Question: This is how request is supposed to look(at the top) :
And this is my code in Java :
'''
import java.io.BufferedReader;
import java.io.InputStreamReader;
import java.net.HttpURLConnection;
import java.net.URL;
public class Main {
public static void main(String[] args) throws Exception{
URL url = new URL("http://ishin-global.aktsk.com");
HttpURLConnection conn = (HttpURLConnection) url.openConnection();
conn.setDoOutput(true);
conn.setRequestMethod("GET");
conn.setRequestProperty("/ping ", " HTTP/1.1");
conn.setRequestProperty("Host"," ishin-global.aktsk.com");
conn.setRequestProperty("Accept"," */*");
conn.setRequestProperty("X-Platform"," android");
conn.setRequestProperty("X-ClientVersion"," 3.1.2");
conn.setRequestProperty("X-Language"," en");
conn.connect();
String line;
BufferedReader reader = new BufferedReader(new InputStreamReader(conn.getInputStream()));
while ((line = reader.readLine()) != null) {
System.out.println(line);
}
reader.close();
}
'''
The issue is that i don't get response from the server,but i get these errors:
'''
Exception in thread "main" java.io.FileNotFoundException: http://ishin-global.aktsk.com
at sun.net.www.protocol.http.HttpURLConnection.getInputStream0(HttpURLConnection.java:1836)
at sun.net.www.protocol.http.HttpURLConnection.getInputStream(HttpURLConnection.java:1441)
at Main.main(Main.java:24)
'''
I haven't been able to figure it out,so i asked here.Thanks in advance
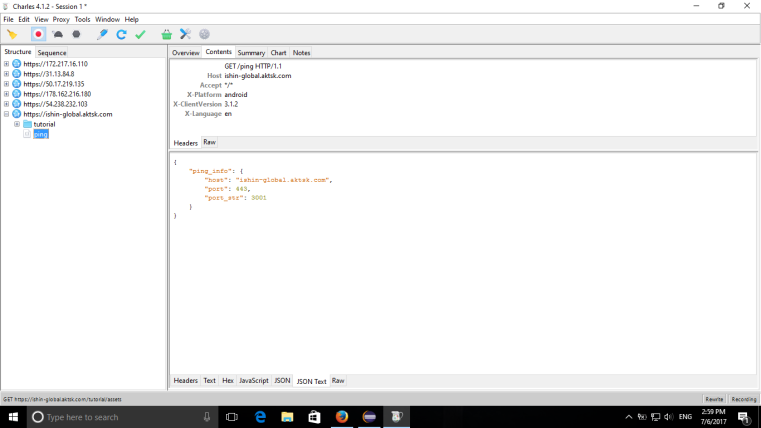
Answer: 'conn.setRequestProperty("/ping ", " HTTP/1.1");' is incorrect. '/ping' is not an HTTP request header, it's the path of the URL. A URL's path is part of the URL itself, not a header:
'''
URL url = new URL("http://ishin-global.aktsk.com/ping");
'''
Remove the 'conn.setRequestProperty("/ping ", " HTTP/1.1");' line. Java (and every HTTP client) will automatically send the correct initial line when they connect.